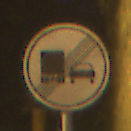
Verkehrszeichen: EndeUeberholverbotKraftfahrzeuge
Umgebung: Outdoor, Urban
Tageszeit: Night
Wetter: Clear
Licht: Artificial
Jahreszeit: NotSpecified
Kontrast: HighContrast